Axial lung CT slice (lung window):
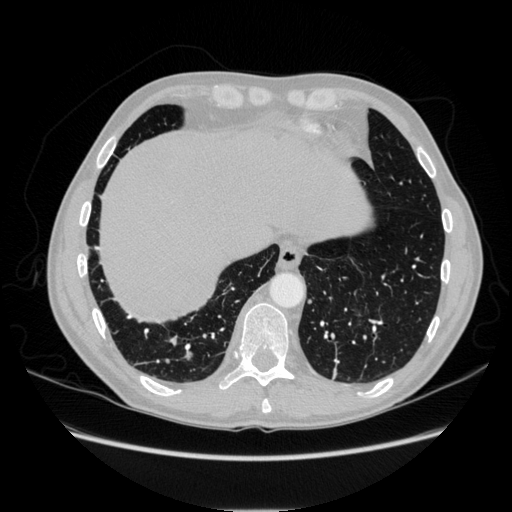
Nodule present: yes
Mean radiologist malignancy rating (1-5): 3.5